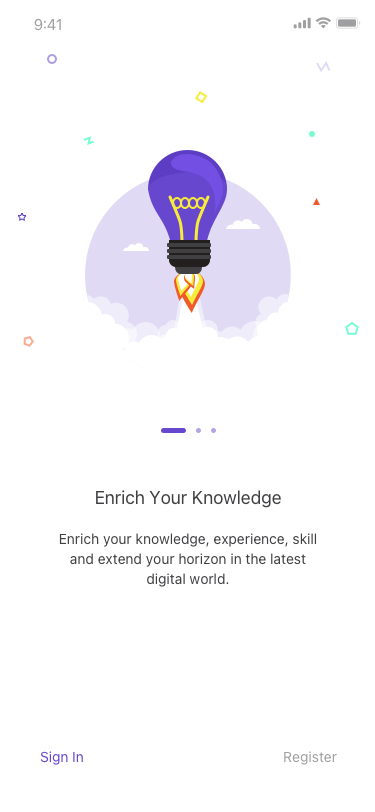
Text in this UI design:
Enrich Your Knowledge
Enrich your knowledge, experience, skill and extend your horizon in the latest digital world.
Sign In
Register